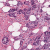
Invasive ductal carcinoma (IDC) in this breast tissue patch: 1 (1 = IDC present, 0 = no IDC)